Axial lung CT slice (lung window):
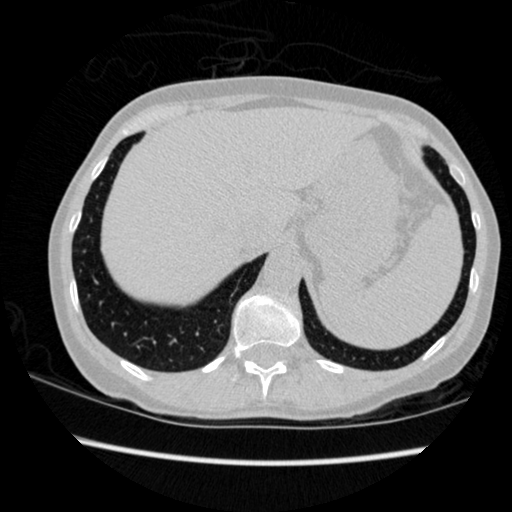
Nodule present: no